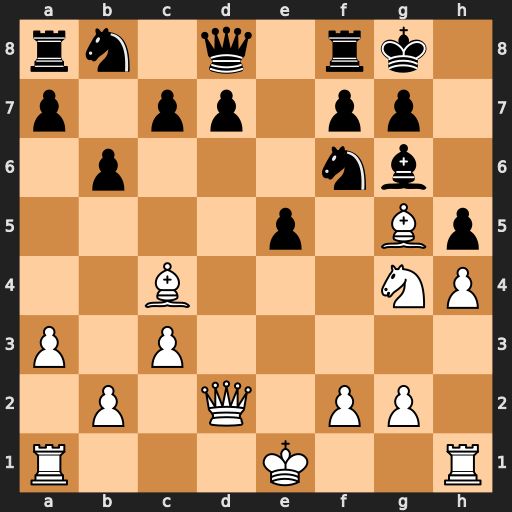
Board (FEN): rn1q1rk1/p1pp1pp1/1p3nb1/4p1Bp/2B3NP/P1P5/1P1Q1PP1/R3K2R
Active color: w
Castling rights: KQ
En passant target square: -
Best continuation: Bxf6 gxf6 Qh6 hxg4 Qxg6+